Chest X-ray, PA view. Patient: 63 years old, sex M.
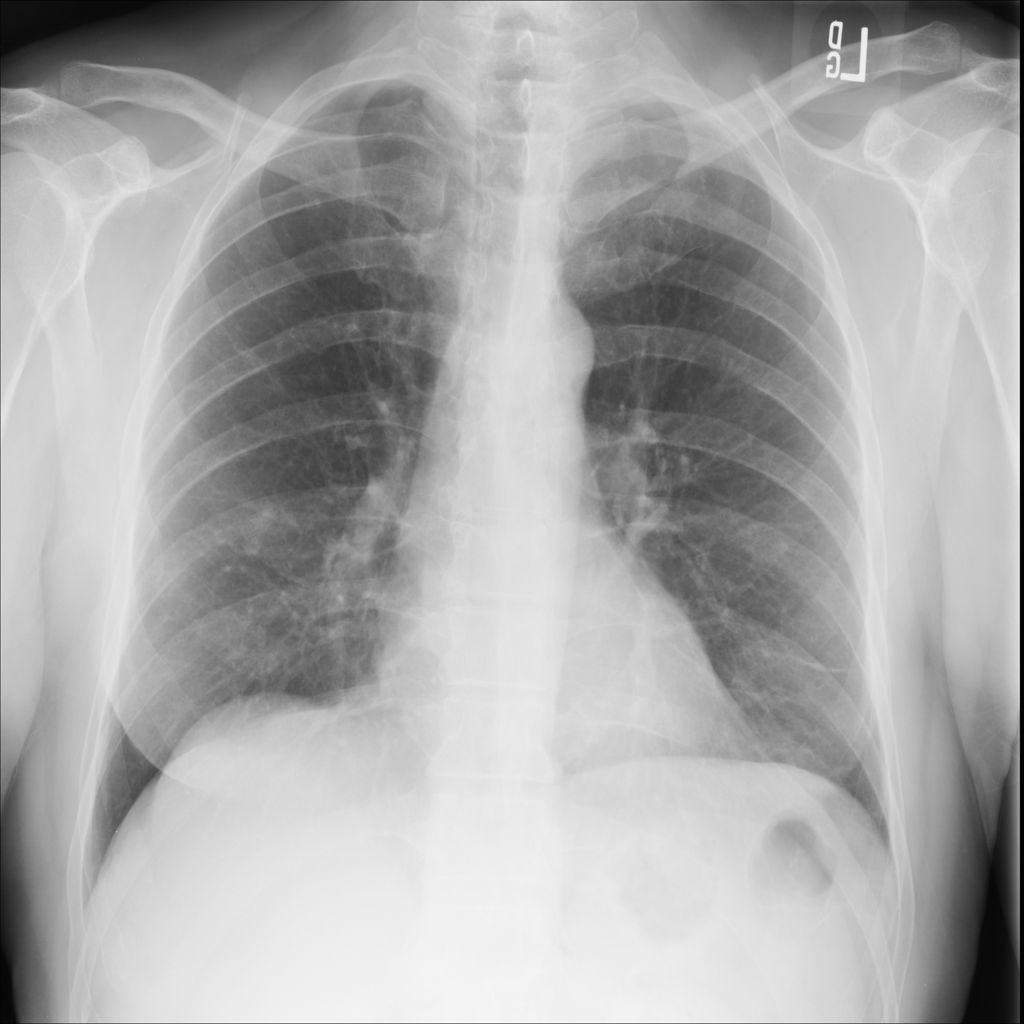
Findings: Atelectasis